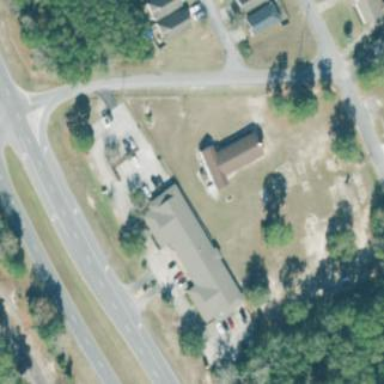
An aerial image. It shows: Veterinary building.